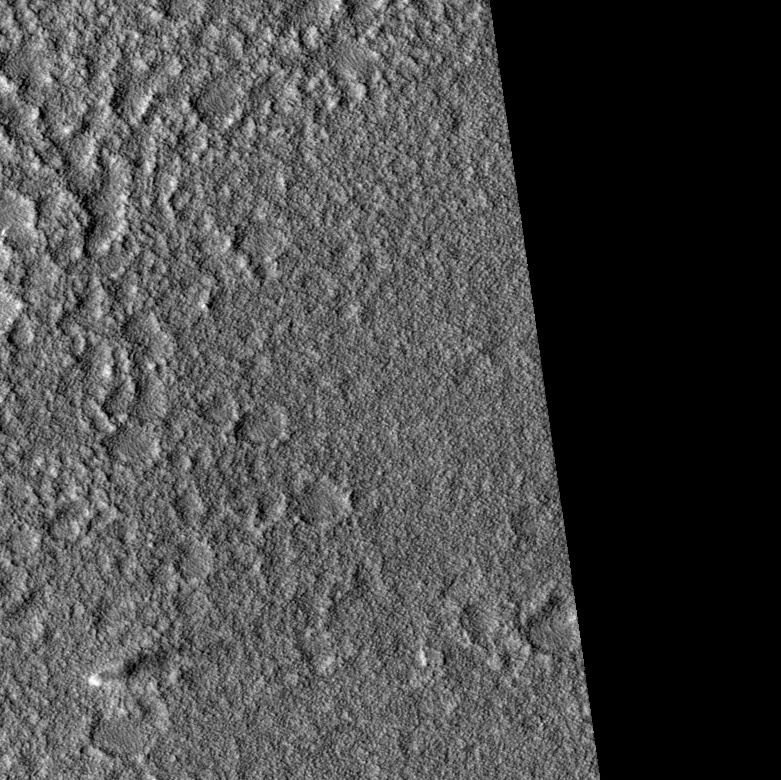
Label: dustdevil